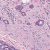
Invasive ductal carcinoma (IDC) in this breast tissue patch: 1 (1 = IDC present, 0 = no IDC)